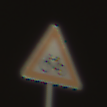
Verkehrszeichen: RadverkehrRechts
Umgebung: Outdoor, Suburban
Tageszeit: MorningAfternoon
Wetter: Clear
Licht: Natural
Jahreszeit: NotSpecified
Kontrast: HighContrast